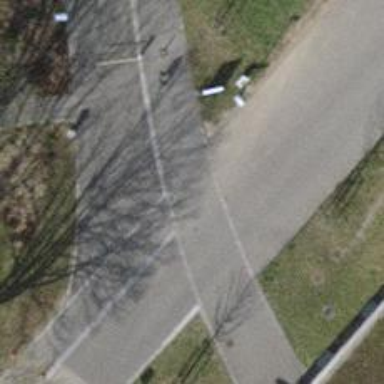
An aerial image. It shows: Kerb barrier.